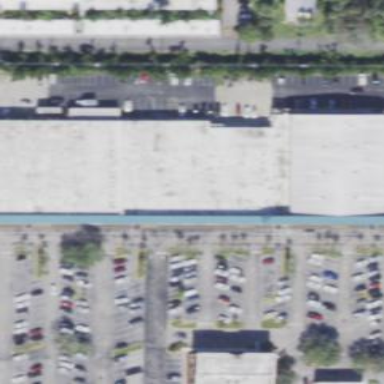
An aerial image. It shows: Retail building.